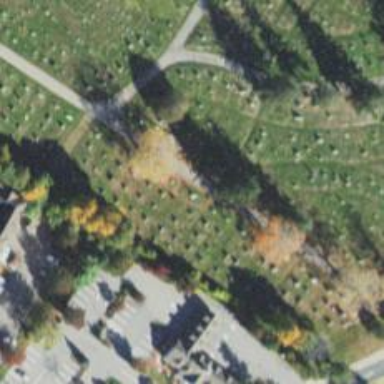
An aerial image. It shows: Grave in cemetery marked with cross.